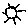
Label: sun